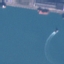
Land use / land cover: SeaLake